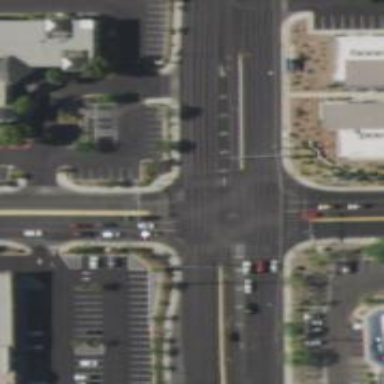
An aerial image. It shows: Solid stop line on the road marking.